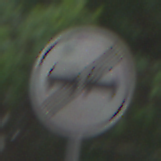
Verkehrszeichen: EndeUeberholverbot
Umgebung: Outdoor, Urban
Tageszeit: MorningAfternoon
Wetter: Overcast
Licht: Natural
Jahreszeit: NotSpecified
Kontrast: LowContrast